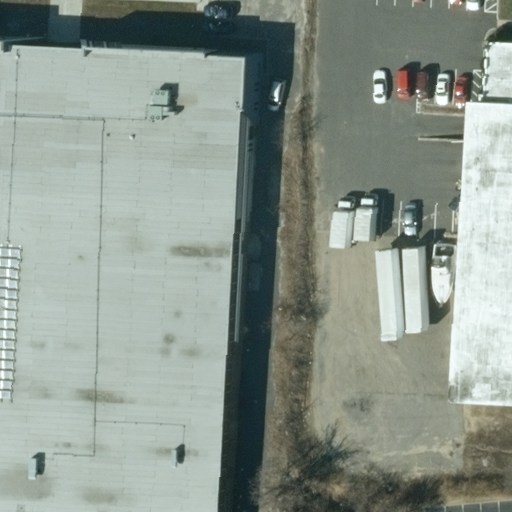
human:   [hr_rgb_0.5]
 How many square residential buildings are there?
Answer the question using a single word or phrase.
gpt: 0

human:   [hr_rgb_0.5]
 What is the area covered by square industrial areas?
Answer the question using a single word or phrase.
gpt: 0m2

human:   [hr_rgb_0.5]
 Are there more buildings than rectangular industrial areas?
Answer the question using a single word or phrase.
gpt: yes

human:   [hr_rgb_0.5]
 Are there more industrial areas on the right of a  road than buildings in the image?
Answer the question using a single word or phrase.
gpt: no

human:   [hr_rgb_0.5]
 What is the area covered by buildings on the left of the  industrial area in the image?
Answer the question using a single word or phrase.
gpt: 3203m2

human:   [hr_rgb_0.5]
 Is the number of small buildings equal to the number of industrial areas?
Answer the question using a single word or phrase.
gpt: no

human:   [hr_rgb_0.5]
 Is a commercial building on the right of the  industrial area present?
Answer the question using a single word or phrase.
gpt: no

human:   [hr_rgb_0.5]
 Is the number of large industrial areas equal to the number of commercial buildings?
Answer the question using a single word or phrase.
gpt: no

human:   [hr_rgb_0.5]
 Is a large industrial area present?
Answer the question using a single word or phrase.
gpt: yes

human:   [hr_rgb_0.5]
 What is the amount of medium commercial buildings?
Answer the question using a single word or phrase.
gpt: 0

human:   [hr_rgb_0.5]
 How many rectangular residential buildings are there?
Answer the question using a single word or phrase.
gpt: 0

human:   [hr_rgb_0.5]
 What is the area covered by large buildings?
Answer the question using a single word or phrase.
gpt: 3203m2

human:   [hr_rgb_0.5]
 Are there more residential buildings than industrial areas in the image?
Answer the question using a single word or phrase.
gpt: no

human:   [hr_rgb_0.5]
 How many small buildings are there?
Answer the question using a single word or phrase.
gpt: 0

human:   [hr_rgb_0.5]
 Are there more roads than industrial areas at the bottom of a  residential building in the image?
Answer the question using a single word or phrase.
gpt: no

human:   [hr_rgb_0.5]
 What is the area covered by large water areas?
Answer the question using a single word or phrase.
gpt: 0m2

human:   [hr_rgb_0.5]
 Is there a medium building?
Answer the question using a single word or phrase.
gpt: no

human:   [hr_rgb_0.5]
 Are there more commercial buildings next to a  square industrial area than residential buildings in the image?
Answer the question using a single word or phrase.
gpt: no

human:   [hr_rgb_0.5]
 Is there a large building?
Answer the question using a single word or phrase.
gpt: yes

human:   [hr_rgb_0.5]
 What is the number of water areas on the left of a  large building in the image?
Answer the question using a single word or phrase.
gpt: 0

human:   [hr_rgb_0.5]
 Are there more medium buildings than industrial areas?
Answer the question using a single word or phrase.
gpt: no

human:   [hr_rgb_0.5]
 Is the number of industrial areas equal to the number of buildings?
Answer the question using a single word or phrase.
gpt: no

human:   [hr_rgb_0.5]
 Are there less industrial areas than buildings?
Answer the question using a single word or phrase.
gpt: yes

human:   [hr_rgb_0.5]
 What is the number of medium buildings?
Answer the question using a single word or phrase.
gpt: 0

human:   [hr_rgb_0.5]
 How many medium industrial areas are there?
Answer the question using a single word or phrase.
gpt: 0

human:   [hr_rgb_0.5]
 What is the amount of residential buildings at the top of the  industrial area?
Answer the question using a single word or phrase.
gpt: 0

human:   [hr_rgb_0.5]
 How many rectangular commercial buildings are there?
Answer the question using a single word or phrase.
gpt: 0

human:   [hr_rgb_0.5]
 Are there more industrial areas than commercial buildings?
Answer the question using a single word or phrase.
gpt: yes

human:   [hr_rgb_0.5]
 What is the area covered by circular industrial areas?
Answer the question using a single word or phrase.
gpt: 0m2

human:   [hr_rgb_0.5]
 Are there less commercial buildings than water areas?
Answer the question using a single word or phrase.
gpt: no

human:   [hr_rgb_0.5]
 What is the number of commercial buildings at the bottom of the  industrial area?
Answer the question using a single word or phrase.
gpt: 0

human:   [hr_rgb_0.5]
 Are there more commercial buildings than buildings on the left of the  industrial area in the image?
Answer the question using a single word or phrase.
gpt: no

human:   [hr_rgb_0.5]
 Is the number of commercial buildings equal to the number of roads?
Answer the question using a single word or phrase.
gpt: yes

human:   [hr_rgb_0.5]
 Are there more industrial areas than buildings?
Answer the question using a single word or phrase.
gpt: no

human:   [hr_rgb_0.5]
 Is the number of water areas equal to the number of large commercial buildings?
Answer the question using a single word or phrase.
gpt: yes

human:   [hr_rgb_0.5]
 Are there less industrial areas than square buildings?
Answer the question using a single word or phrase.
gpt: no